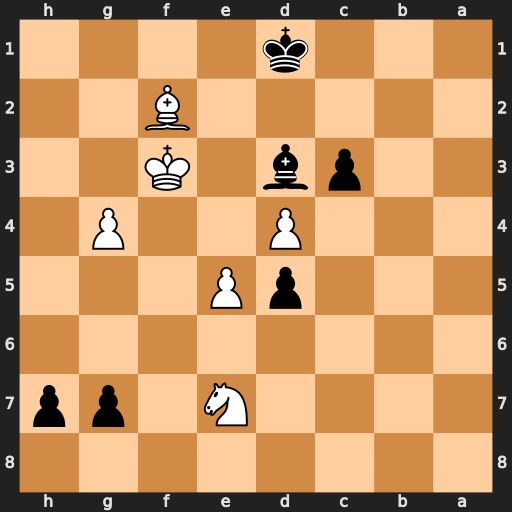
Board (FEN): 8/4N1pp/8/3pP3/3P2P1/2pb1K2/5B2/3k4
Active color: b
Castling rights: -
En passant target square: -
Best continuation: Be4+ Kf4 Ke2